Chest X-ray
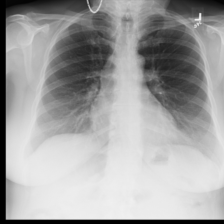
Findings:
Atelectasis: negative
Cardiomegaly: negative
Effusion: negative
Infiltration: positive
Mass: negative
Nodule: negative
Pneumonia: negative
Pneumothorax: negative
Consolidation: negative
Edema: negative
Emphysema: negative
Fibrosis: negative
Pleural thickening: negative
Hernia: negative